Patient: sex M, age 51
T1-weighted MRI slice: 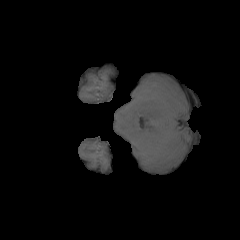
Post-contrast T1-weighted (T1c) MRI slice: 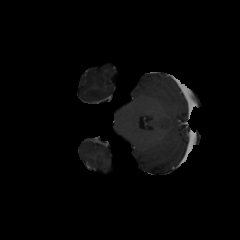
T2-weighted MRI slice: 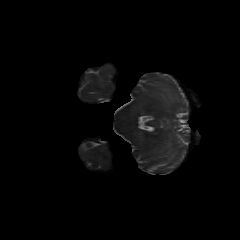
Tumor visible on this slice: no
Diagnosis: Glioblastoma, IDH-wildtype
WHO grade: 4